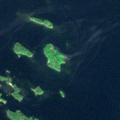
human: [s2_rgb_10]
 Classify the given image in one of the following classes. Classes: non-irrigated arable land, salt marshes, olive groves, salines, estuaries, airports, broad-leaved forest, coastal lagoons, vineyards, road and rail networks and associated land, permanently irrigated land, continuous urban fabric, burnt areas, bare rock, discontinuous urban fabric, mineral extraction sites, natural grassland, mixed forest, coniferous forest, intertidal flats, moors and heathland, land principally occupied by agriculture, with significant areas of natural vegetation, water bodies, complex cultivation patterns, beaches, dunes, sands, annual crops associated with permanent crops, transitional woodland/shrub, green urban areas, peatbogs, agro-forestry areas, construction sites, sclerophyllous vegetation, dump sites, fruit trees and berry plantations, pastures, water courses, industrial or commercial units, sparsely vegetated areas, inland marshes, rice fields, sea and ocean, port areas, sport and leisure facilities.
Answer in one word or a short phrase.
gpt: mixed forest, water bodies